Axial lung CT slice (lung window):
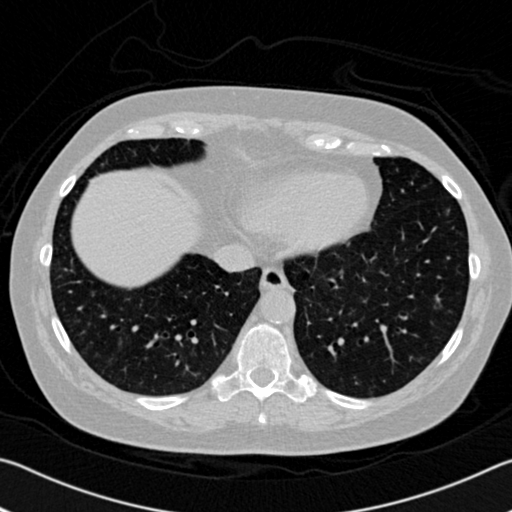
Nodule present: no